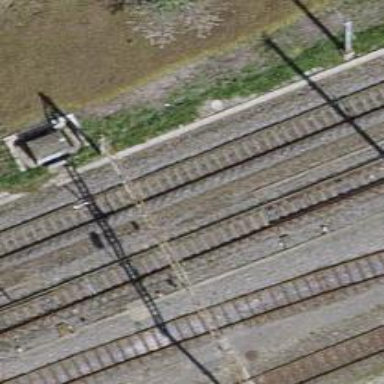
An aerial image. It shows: Railway switch.